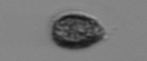
Label: Pseudochattonella_farcimen